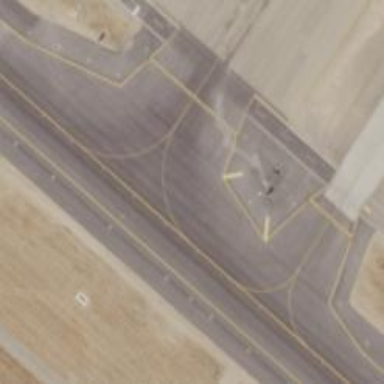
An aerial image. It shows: Image of taxiway at airport.